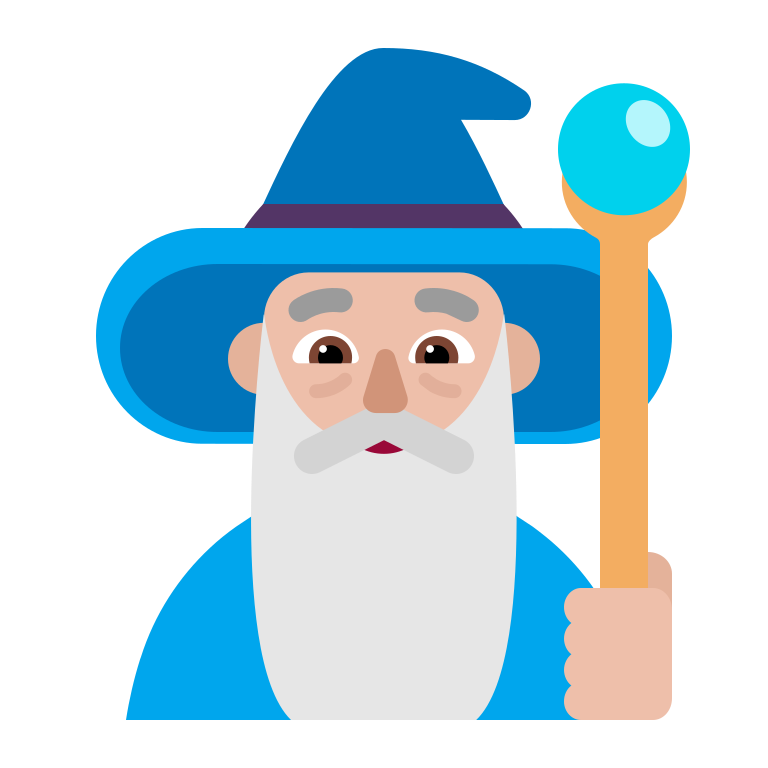
man mage flat  light